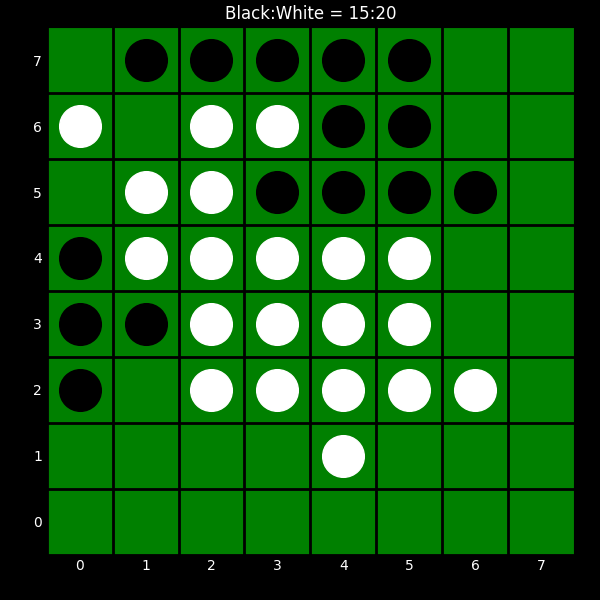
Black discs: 15
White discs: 20